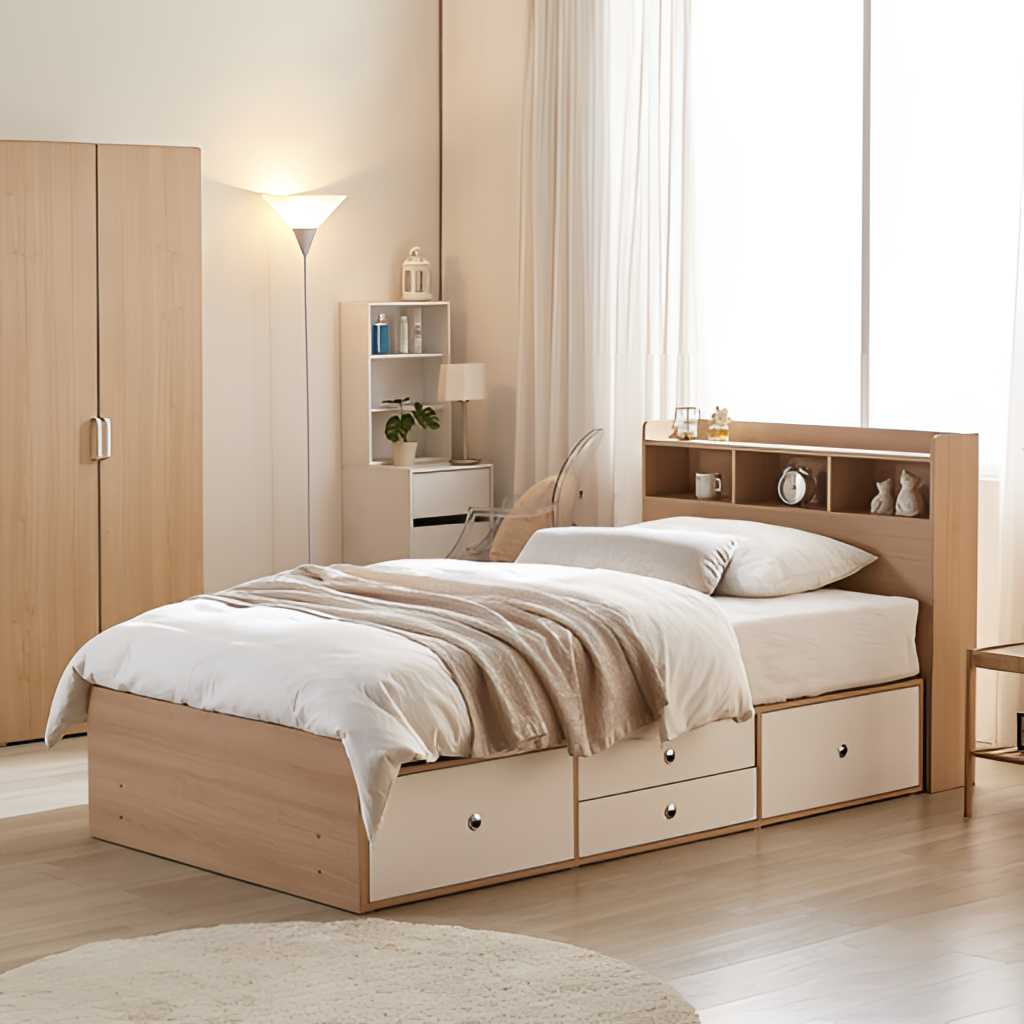
light wood wood bed, bedroom, modern, paint wallpaper, with solid pattern, wood flooring, with plank pattern